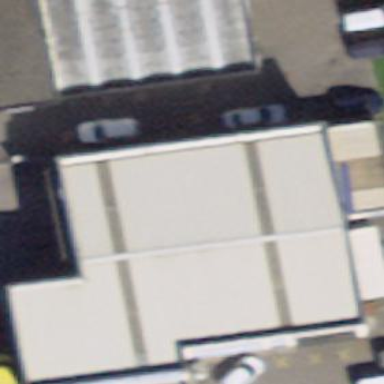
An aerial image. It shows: Building used as car repair shop.